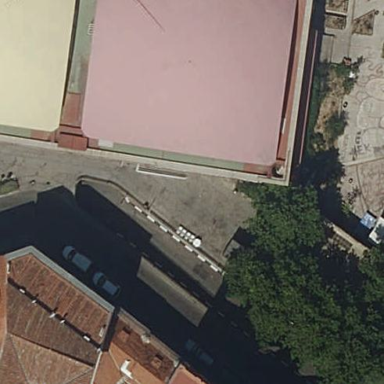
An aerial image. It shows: Building with dome-shaped roof.